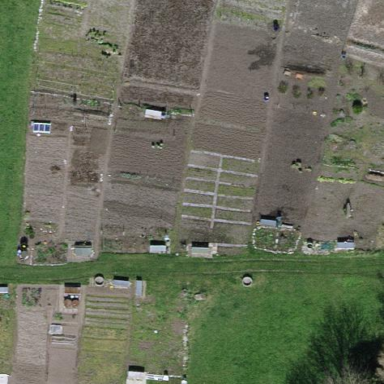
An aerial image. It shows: Allotments area.